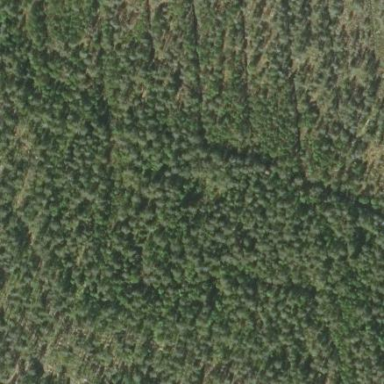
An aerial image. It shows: Woodland consisting mainly of needle-leaved trees.